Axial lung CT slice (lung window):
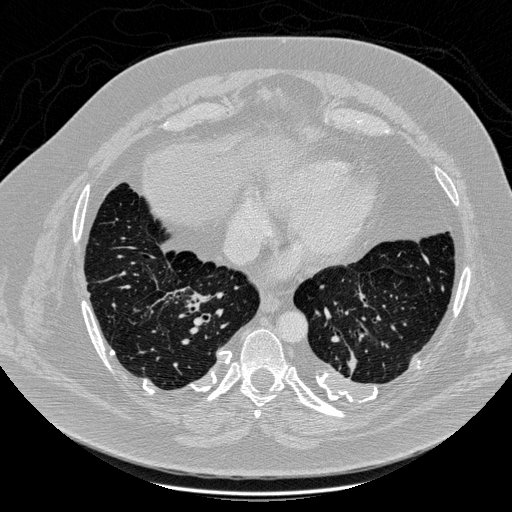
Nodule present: no